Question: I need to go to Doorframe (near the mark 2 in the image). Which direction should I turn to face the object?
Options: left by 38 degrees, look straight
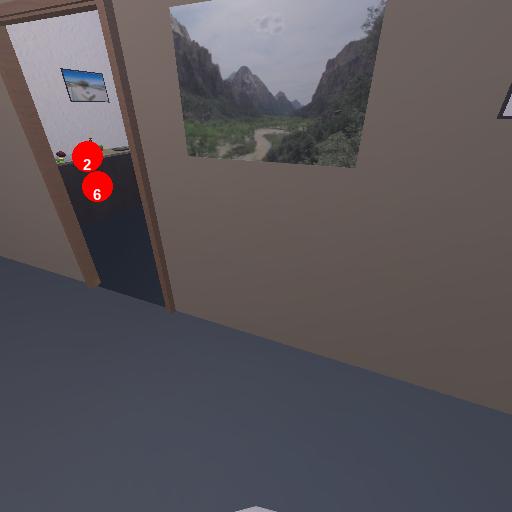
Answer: left by 38 degrees